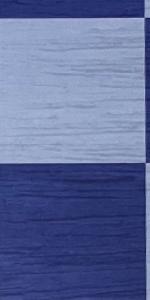
Label: Empty